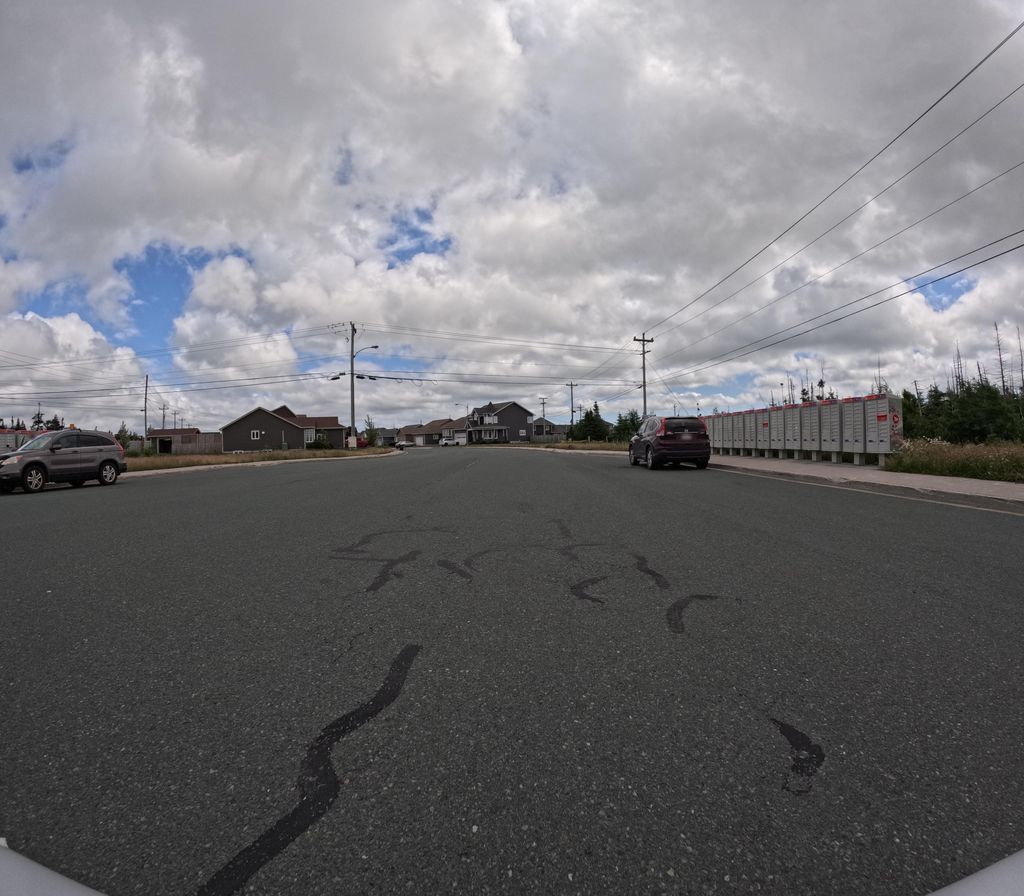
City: st_johns